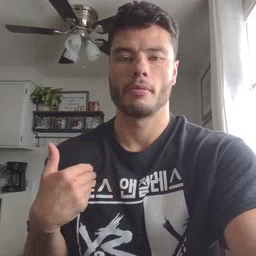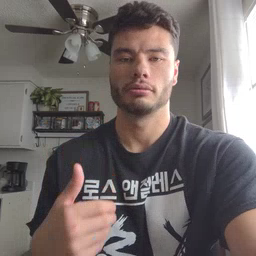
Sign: animal